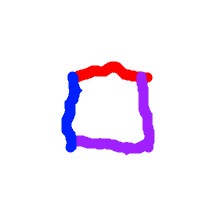
Shape: square